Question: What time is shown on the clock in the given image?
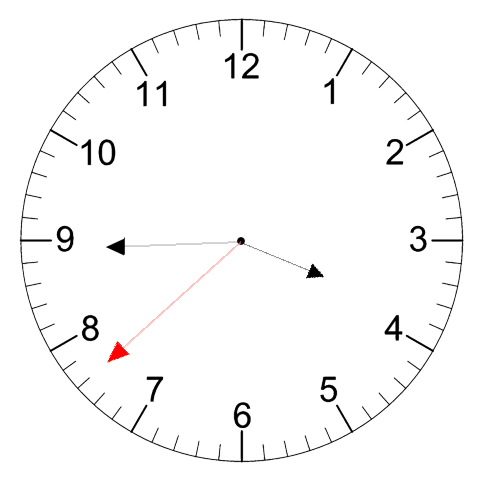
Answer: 03:44:38